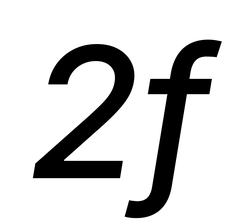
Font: Inter-Italic_Medium_Italic